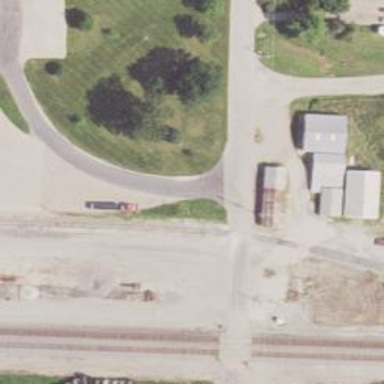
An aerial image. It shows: Railway siding for service.